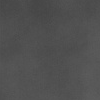
Atmospheric dust classification: dusty